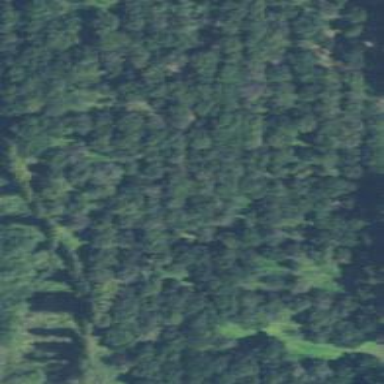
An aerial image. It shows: Orchard filled with macadamia trees.